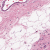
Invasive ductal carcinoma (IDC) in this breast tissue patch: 0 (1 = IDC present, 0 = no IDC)